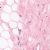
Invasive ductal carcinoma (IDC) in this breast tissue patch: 0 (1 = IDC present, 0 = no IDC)